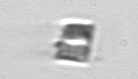
Label: Bacillariophyceae_morphotype1